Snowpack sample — Rabbit Ears Pass, Jackson County, Colorado, USA (12/17/25, 1:08 PM MST)
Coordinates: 40.387, -106.625
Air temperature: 34 °F
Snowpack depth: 46 cm
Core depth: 10 cm
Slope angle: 6°, slope face: 165°
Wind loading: medium
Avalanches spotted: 0
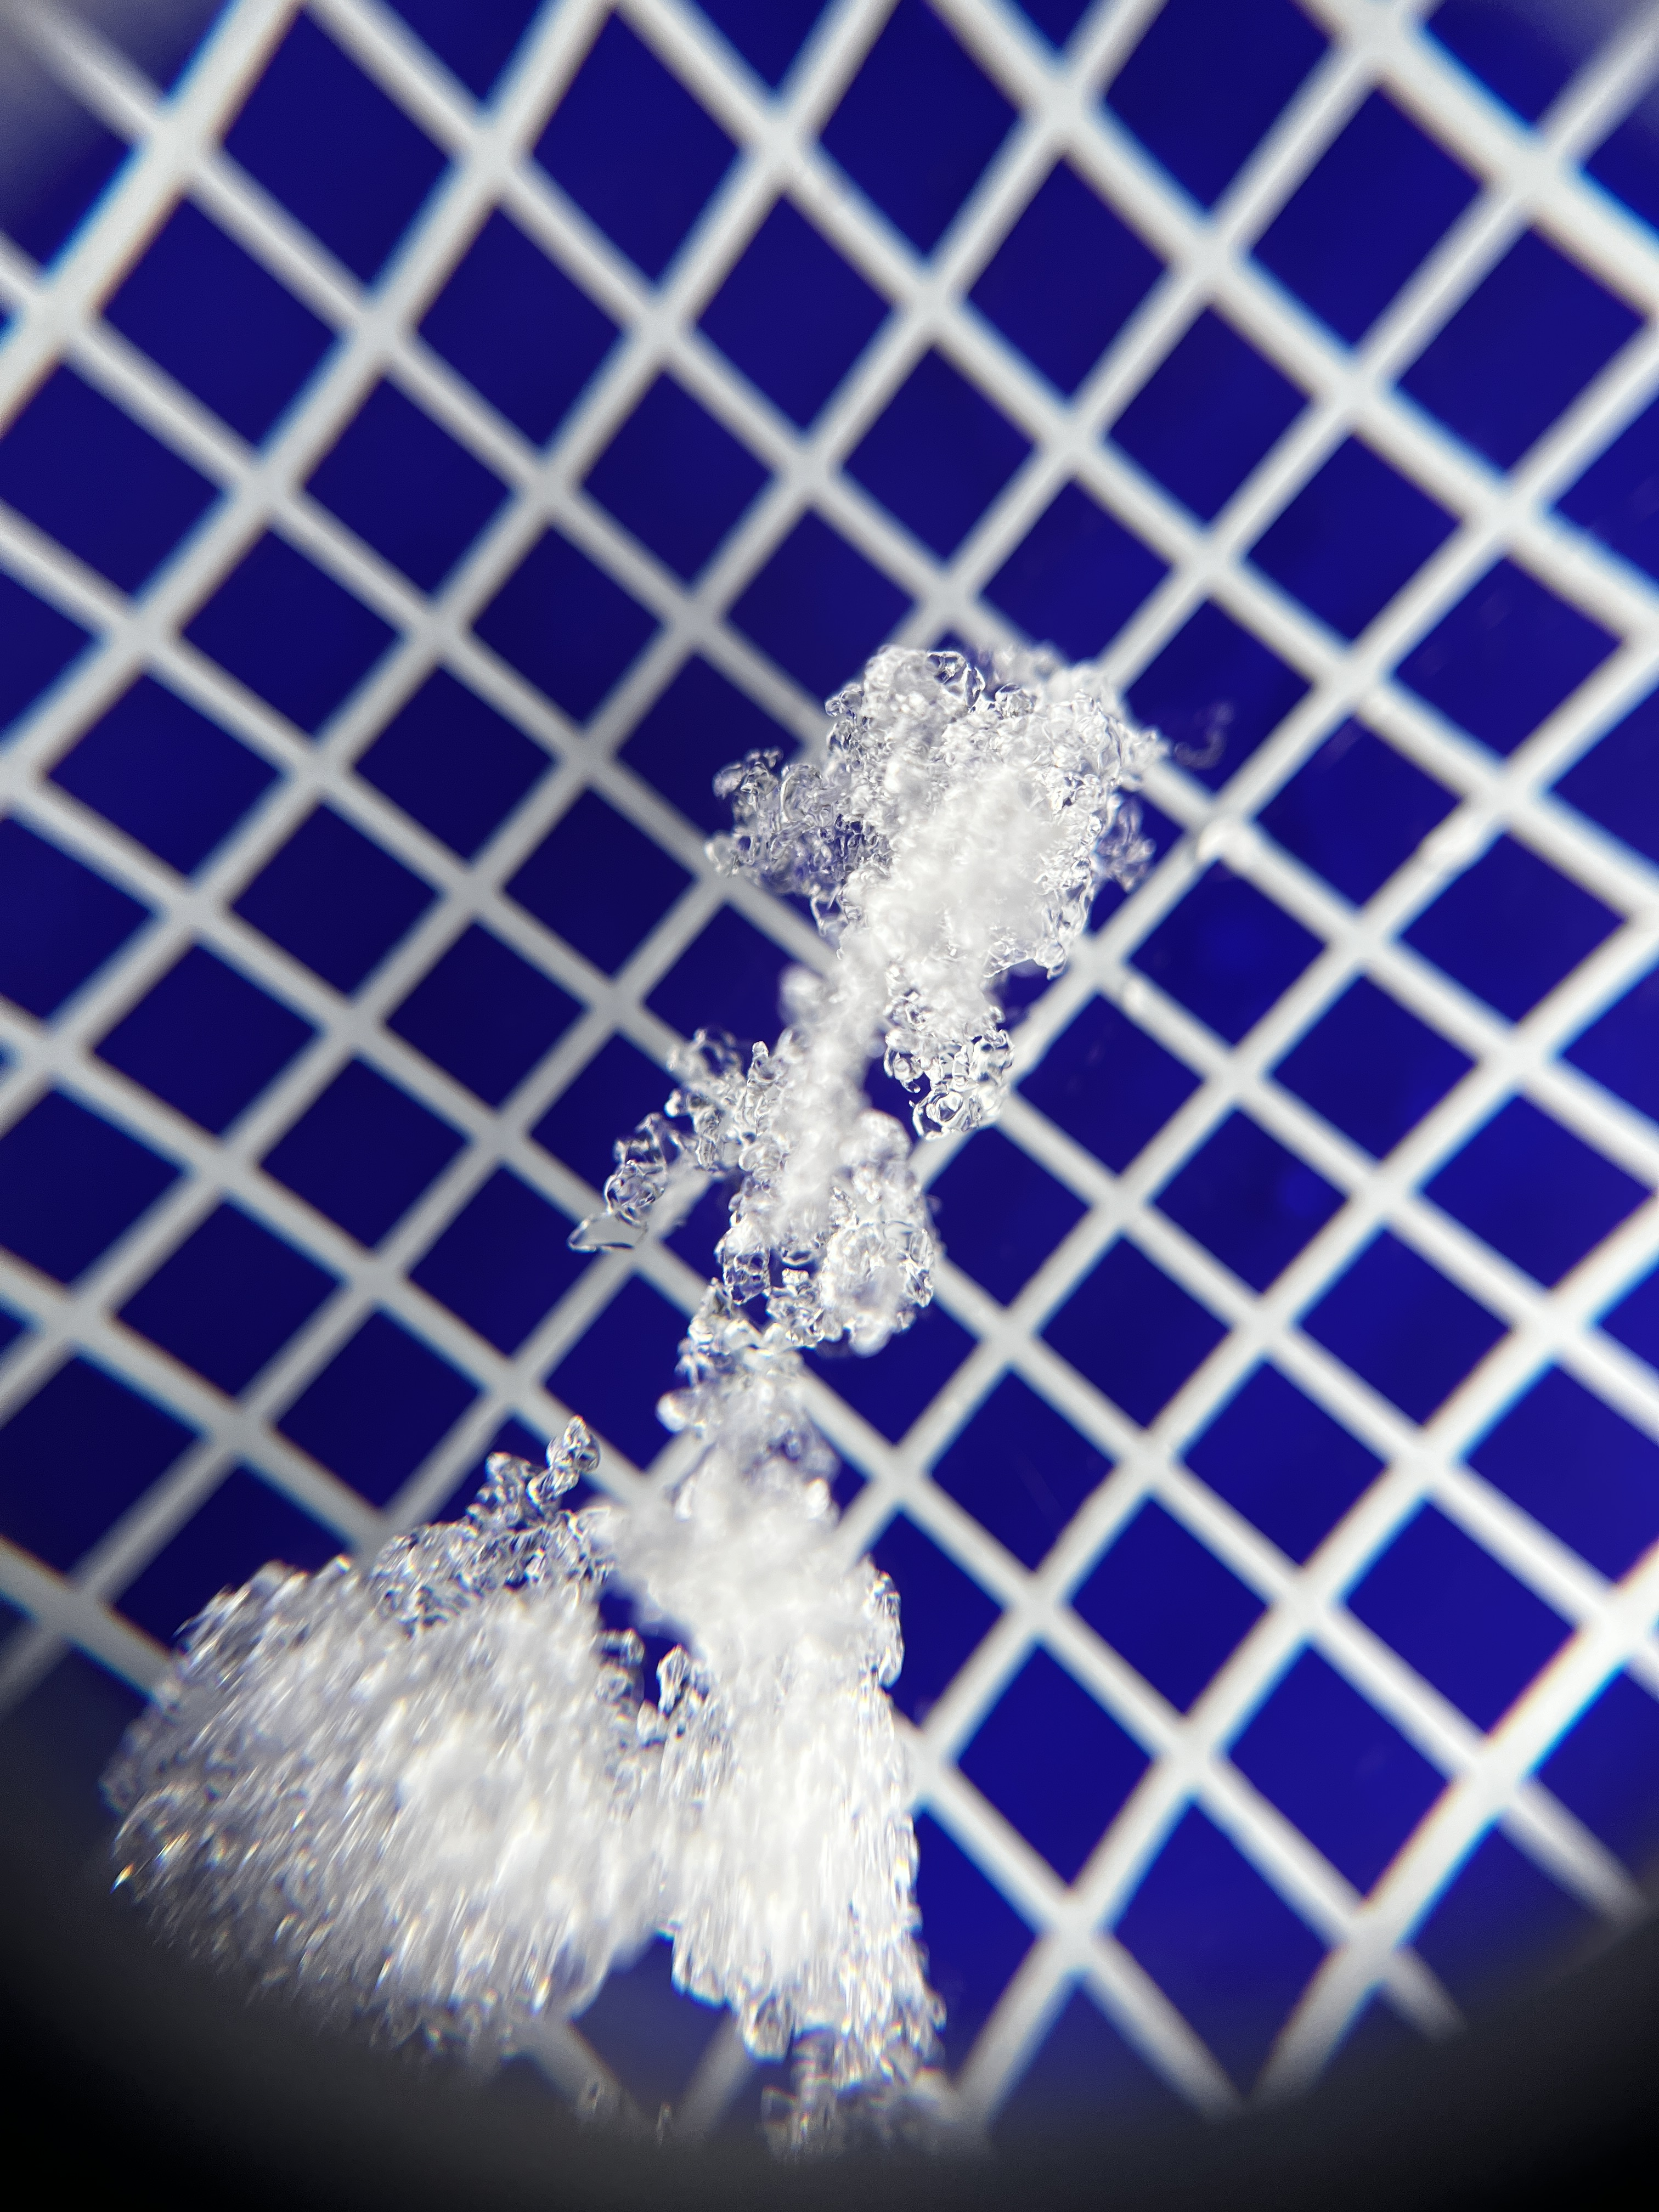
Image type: magnified_profile
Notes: No avalanches spotted nearby, although collected in a meadowy area with minimal risk on this face of the pass.